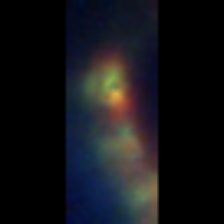
Taxon: Diatom_aggregate
Group: Diatoms